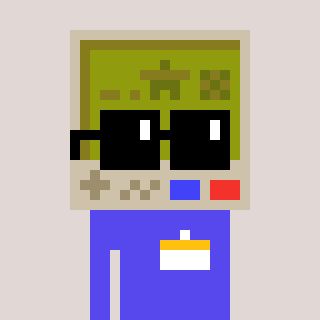
a pixel art character with square black sunglasses, a gameboy-shaped head and a computerblue-colored body on a warm background